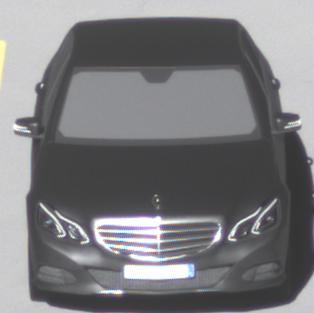
Make: Mercedes-Benz
Model: E 200
Detailed model: E-Class (212) Limousine
Model produced from: 2013/04
Model produced until: 2015/10
Doors: 4
Color: gray
Road condition: dry road
Daytime: morning or afternoon
Contrast: high contrast